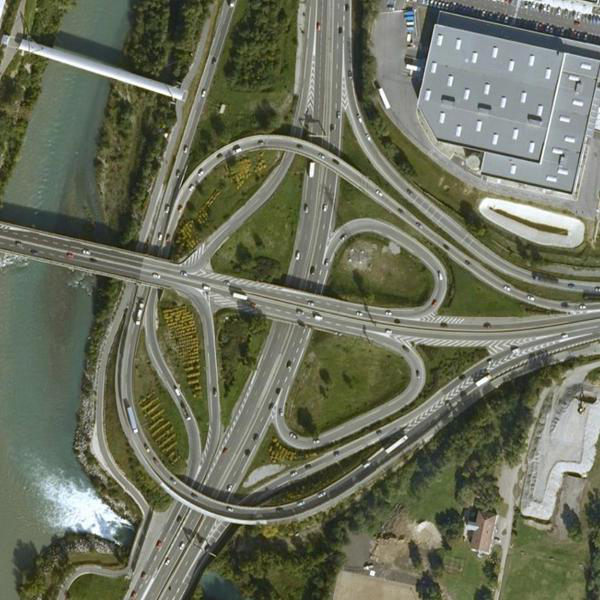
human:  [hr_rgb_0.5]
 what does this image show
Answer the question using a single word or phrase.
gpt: viaduct